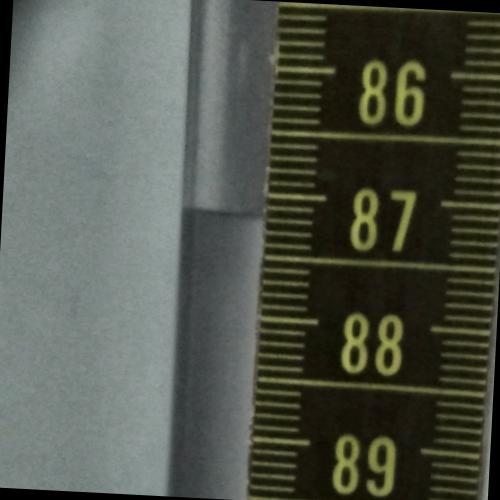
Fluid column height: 87.2 cm